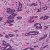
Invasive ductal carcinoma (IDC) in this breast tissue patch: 1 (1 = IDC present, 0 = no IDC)